You are looking at a signal-to-image encoding: consecutive vibration samples arranged as the rows of a grayscale square. Based on the visible evidence, which condition applies: normal, inner_race, outer_race, ball?
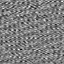
Answer: outer_race